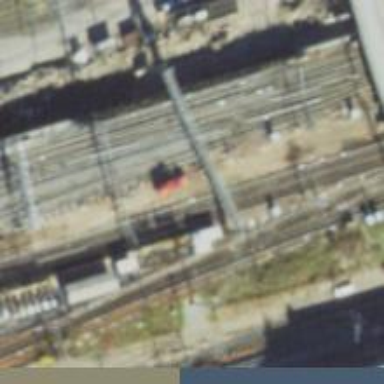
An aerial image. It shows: Railway track with contact lines for electrification.